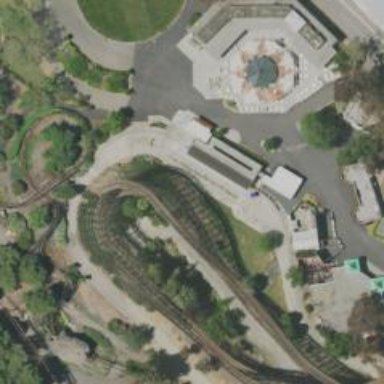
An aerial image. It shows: Thrilling roller coaster attraction.